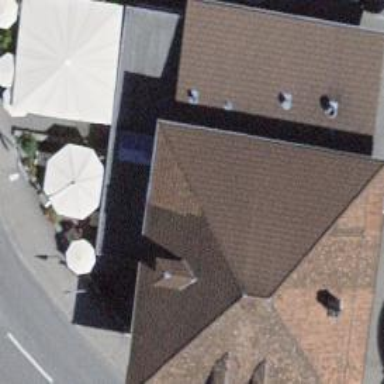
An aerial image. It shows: Restaurant.